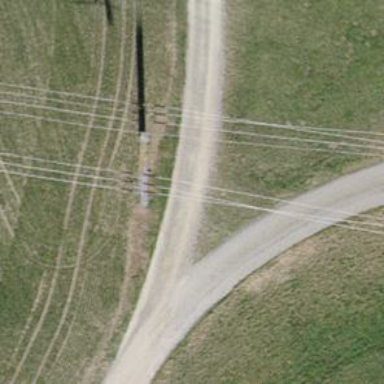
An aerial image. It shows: Power tower.